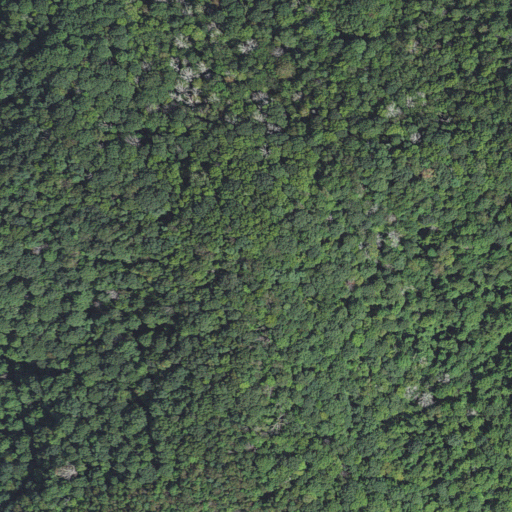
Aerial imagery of mountain in North Carolina named High Top containing deciduous forest and open development